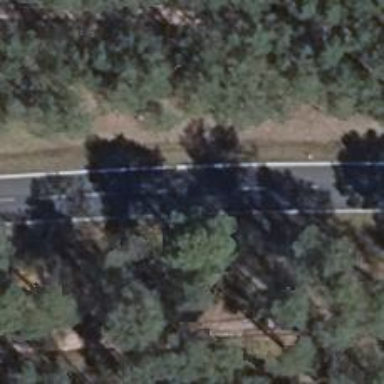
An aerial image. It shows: Primary road with asphalt surface.